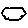
Label: cloud